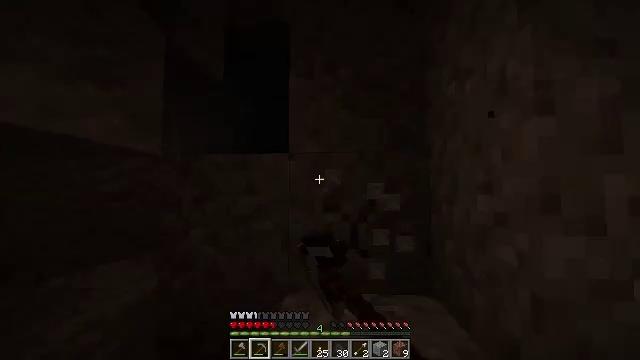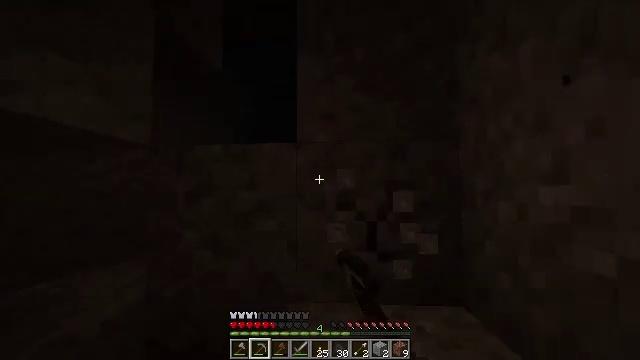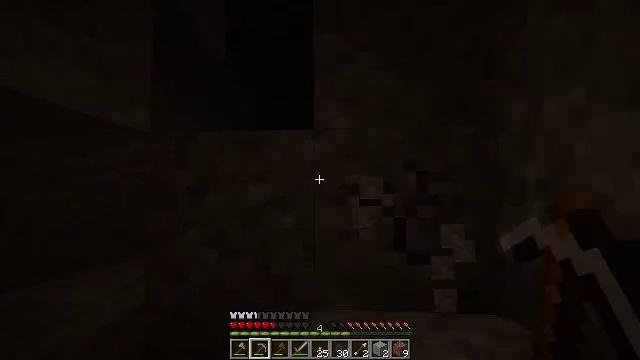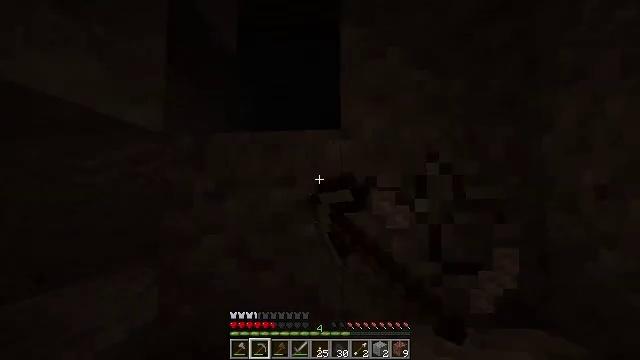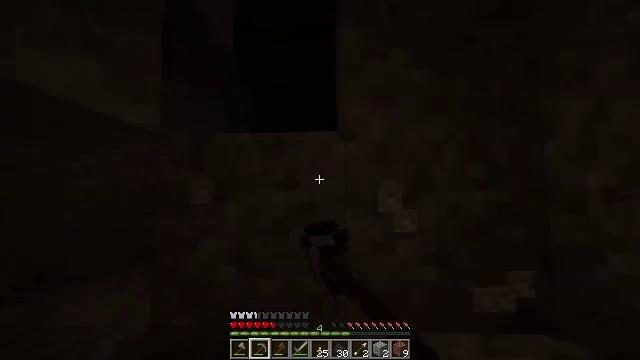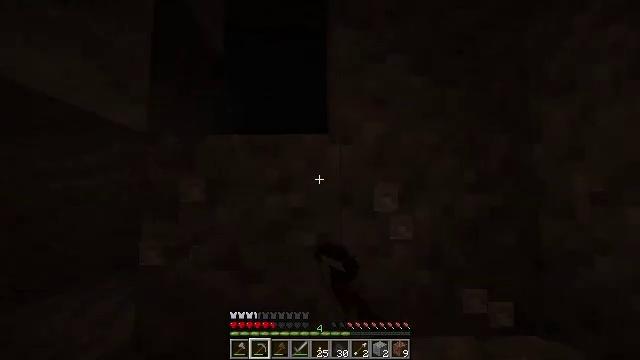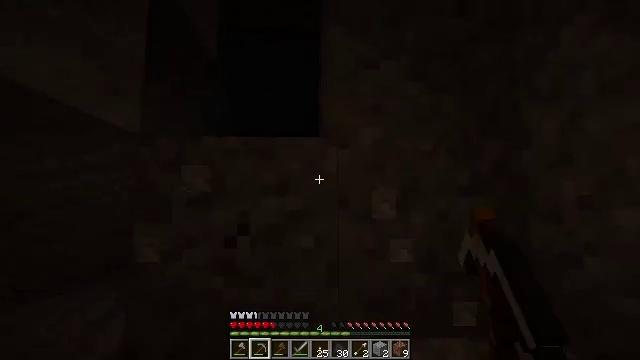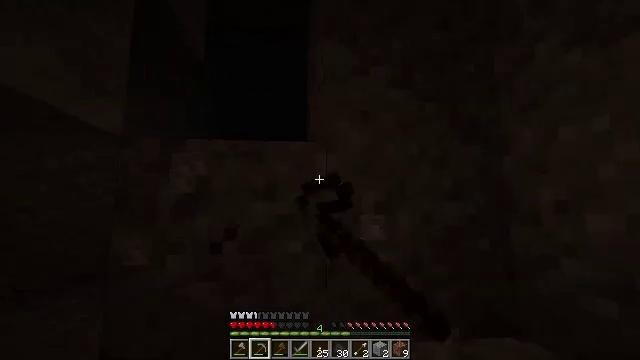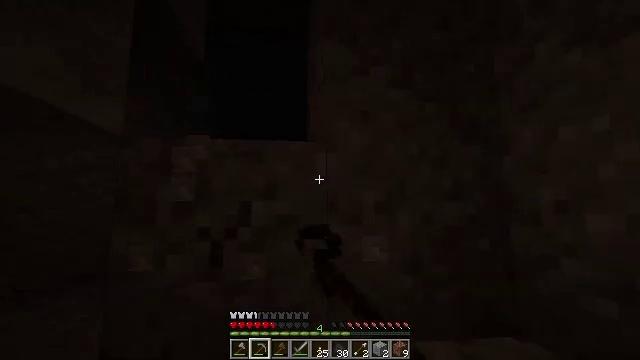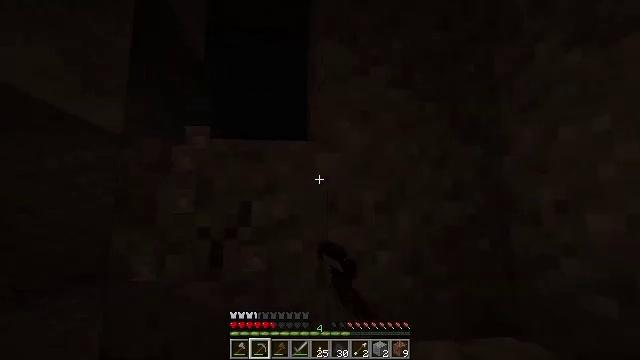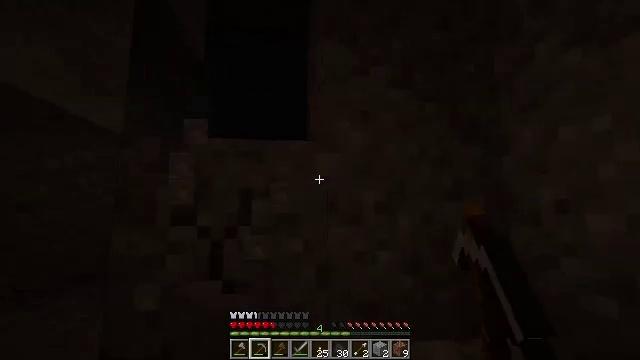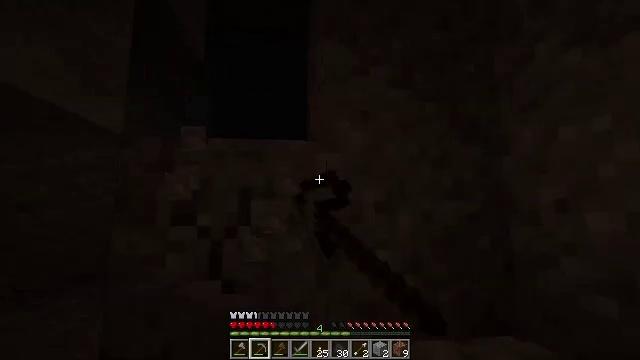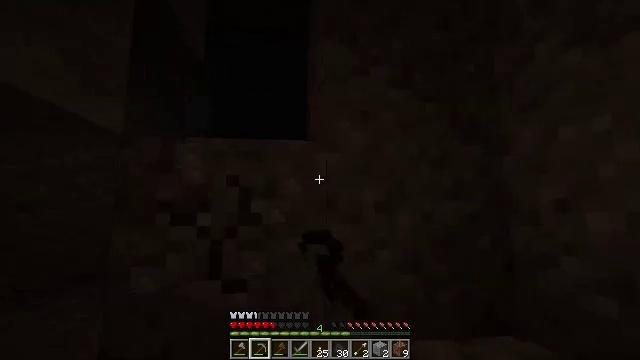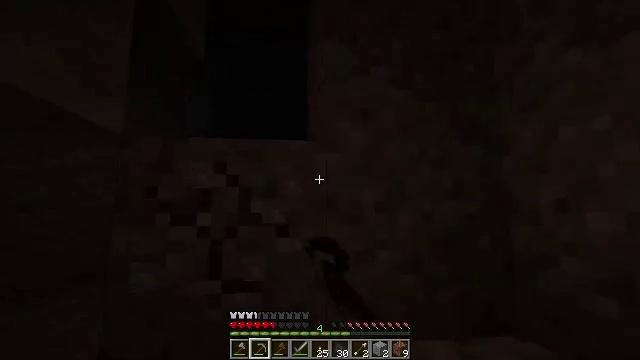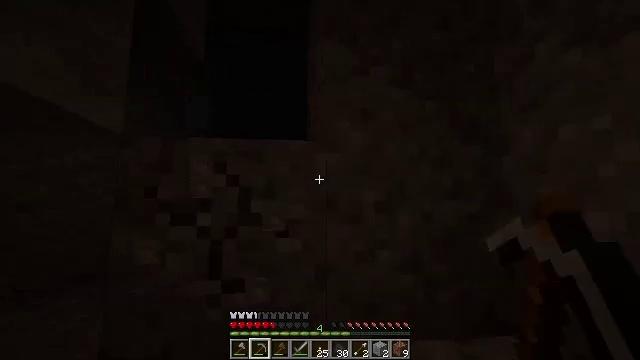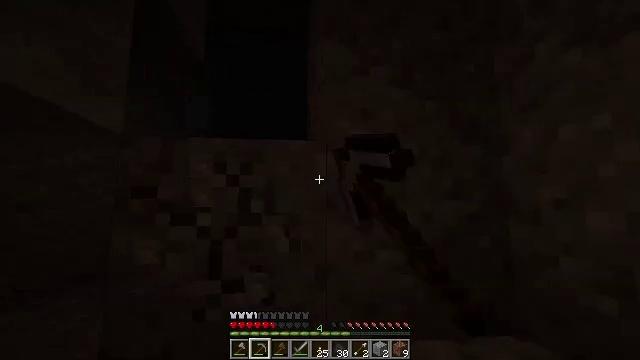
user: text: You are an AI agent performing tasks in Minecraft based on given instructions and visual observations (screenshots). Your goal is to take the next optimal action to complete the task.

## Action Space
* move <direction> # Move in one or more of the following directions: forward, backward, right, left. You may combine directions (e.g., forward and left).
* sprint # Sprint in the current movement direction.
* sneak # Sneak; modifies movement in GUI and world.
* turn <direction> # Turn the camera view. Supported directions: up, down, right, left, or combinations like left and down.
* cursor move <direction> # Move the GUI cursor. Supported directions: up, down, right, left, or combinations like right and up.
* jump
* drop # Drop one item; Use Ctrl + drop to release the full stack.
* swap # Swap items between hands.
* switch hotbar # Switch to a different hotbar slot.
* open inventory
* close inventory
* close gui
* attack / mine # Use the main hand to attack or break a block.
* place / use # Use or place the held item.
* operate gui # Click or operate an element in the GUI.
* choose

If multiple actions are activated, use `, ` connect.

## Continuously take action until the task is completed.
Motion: motion action
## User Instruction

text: Mine gravel from the ground.
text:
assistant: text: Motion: move forward and move left, attack / mine
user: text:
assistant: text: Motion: move forward and move left, attack / mine
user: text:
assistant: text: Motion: move left, attack / mine
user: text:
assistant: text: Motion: turn right, attack / mine
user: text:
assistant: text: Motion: turn right, attack / mine
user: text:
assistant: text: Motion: turn right, attack / mine
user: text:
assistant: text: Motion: turn right and up, attack / mine
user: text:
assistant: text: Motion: attack / mine
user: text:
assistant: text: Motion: attack / mine
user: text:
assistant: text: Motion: attack / mine
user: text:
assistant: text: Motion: attack / mine
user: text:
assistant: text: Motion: attack / mine
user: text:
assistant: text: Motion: attack / mine
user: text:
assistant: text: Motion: attack / mine
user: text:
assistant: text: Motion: attack / mine
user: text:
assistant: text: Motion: attack / mine
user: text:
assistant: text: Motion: attack / mine
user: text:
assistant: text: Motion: attack / mine
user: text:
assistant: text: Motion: attack / mine
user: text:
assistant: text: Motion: attack / mine
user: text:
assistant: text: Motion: attack / mine
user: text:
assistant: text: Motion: move back, attack / mine
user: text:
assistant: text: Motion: move back, attack / mine
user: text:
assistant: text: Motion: move back, attack / mine
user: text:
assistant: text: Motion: move back, attack / mine
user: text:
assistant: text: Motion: turn left and down, attack / mine
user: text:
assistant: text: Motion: attack / mine